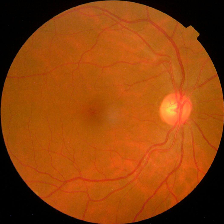
Diabetic retinopathy grade: No DR